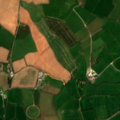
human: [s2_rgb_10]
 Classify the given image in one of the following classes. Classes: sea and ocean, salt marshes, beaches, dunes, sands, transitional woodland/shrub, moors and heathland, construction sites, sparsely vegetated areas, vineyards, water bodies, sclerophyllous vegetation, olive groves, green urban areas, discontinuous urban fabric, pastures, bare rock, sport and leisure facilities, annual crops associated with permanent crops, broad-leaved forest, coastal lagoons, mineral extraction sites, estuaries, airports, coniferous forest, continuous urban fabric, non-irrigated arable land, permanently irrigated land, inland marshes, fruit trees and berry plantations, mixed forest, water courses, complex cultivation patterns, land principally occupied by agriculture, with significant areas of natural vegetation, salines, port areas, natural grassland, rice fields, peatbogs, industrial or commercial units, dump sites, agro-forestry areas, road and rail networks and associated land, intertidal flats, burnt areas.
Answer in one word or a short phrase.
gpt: non-irrigated arable land, pastures